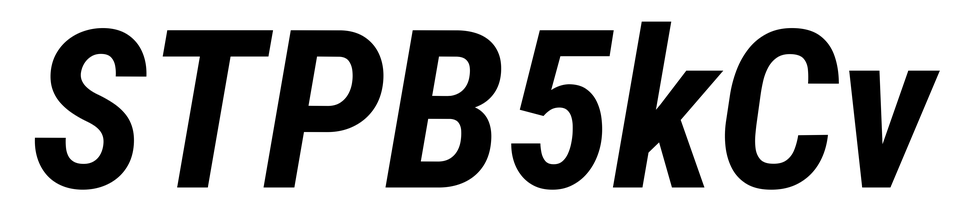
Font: Roboto-Italic_Condensed_Bold_Italic